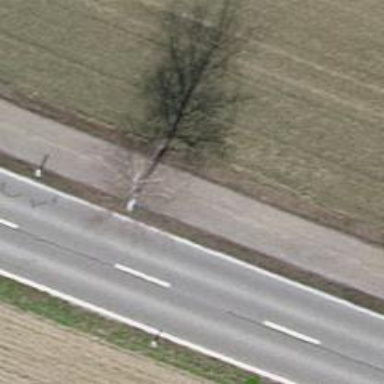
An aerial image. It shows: Deciduous broadleaved tree.